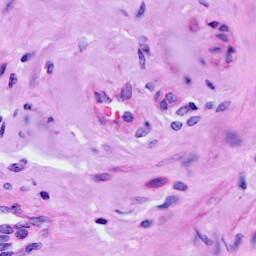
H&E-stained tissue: Cervix